Question: I am attempting to install: gem install zurb-foundation on windows 7 and I get this error in the command prompt:

I am running Ruby 2.0.0p247 and tried to update rails but it did not need an update.
I am not sure how to interpret the message... help much appreciated.
I also got the same exact message trying to install compass
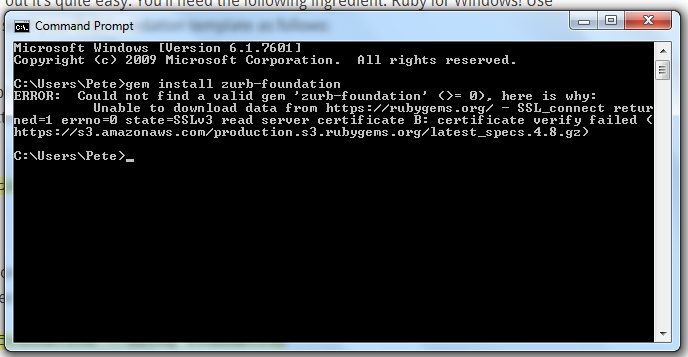
Answer: Try this it will help you for SSL certificate error:
As referred to below link:
<URL>
<URL>
'''
rvm get stable
rvm osx-ssl-certs update all
rvm rubygems latest
'''
'''
gem update --system
'''
As given to below link:
<URL>
'''
$ \curl -L https://get.rvm.io | bash -s stable --rails --autolibs=enabled
'''